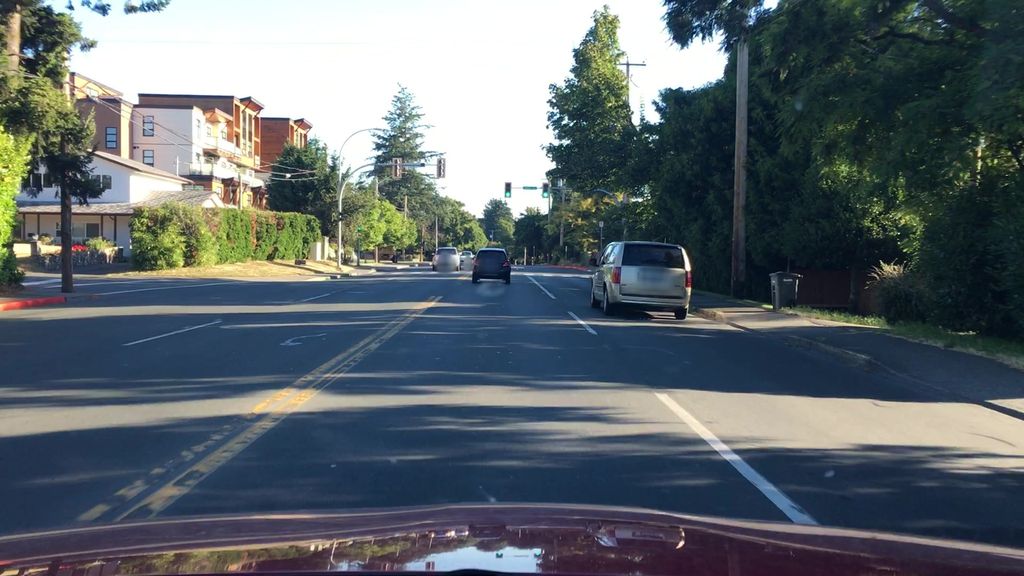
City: victoria